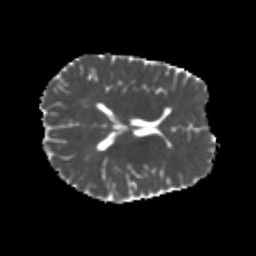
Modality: MD
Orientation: axial
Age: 21
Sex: male
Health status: healthy
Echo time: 0.074 s